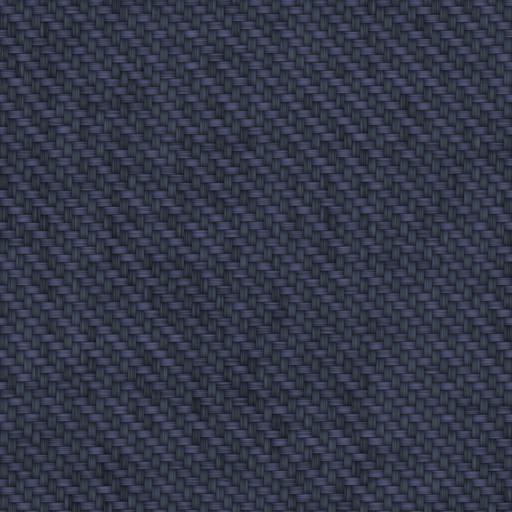
Tags: blue dark fabric pattern weave woven